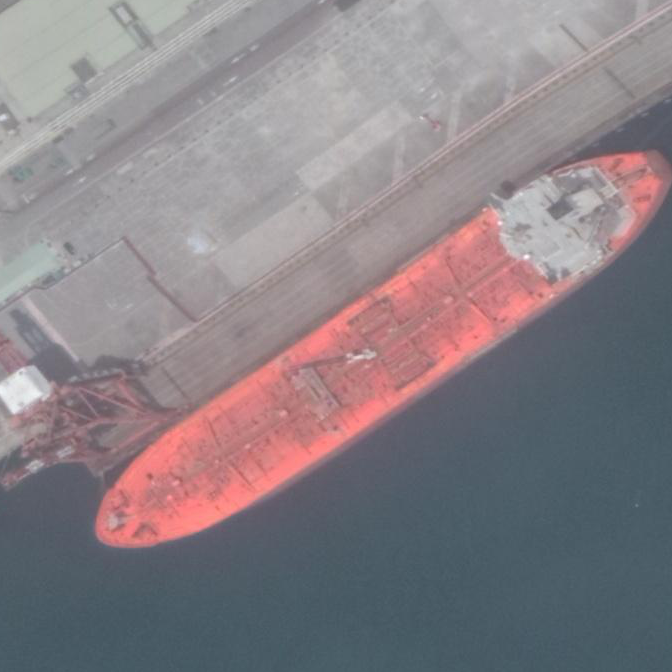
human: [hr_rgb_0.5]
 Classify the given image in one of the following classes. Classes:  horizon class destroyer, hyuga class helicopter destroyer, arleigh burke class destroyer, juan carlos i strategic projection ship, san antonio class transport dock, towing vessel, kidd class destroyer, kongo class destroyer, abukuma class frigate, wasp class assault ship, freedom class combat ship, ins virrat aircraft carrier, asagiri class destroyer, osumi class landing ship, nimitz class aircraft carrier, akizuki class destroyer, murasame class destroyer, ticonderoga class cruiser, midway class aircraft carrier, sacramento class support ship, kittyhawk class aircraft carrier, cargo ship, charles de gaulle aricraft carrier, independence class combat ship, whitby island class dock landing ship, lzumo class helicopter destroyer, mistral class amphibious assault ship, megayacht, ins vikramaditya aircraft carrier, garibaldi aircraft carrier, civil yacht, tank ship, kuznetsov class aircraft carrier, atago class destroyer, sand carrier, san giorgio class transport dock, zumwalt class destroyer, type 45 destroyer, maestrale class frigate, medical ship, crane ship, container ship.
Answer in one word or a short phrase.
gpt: Tank ship